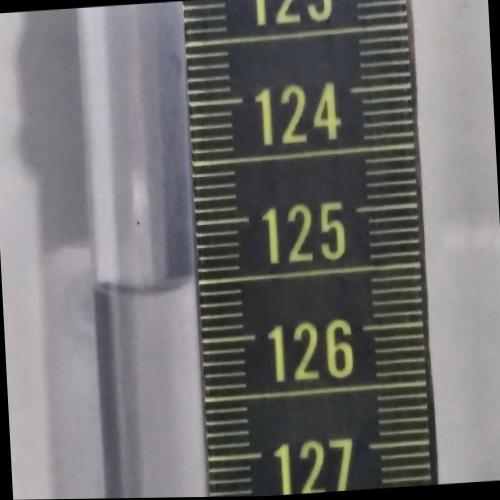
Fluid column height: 125.5 cm